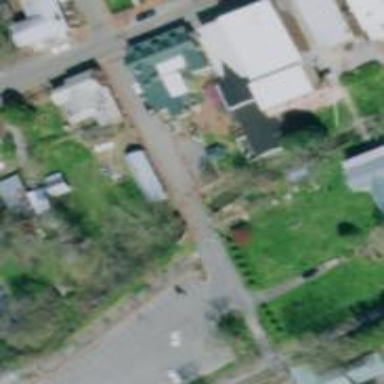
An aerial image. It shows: Residential road with bridge.